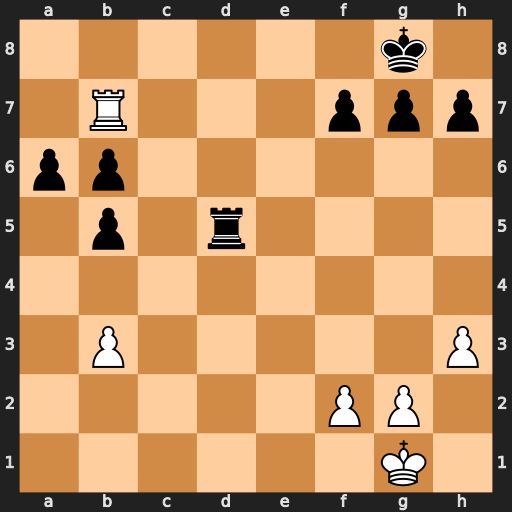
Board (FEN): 6k1/1R3ppp/pp6/1p1r4/8/1P5P/5PP1/6K1
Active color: w
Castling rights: -
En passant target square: -
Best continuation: Rb8+ Rd8 Rxd8#